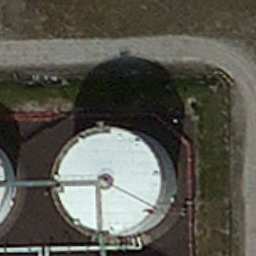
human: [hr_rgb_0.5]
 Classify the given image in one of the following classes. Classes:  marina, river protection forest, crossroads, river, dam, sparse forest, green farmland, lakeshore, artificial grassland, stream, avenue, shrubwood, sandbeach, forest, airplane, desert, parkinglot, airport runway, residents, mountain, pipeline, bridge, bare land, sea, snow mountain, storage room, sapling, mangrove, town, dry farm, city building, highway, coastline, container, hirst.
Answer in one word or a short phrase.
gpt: storage room